Question: Here is my file input rendered in Chrome:

In IE it looks a lot more basic, which is fine (although the vast inconsistencies with this particular control are frustrating!)
My default CSS for inputs is:
'''
input{
font-family: arial, sans-serif;
font-size: 12px;
font-weight: bold;
color:White;
background-image:url(../images/buttonBG.png);
height:27px;
border:1px solid #000;
border-radius: 7px;
-moz-border-radius: 7px;
padding: 5px 20px 5px 20px;
-webkit-box-shadow: 0px 1px 3px rgba(0, 0, 0, 0.5);
-moz-box-shadow: 0px 1px 3px rgba(0, 0, 0, 0.5), inset 0px 1px 0px rgba(255, 255, 255, 0.5);
box-shadow: 0 1px 3px rgba(0, 0, 0, 0.5), inset 0px 1px 0px rgba(255, 255, 255, 0.5);
text-shadow: 0px 1px 2px #000;
}
input:hover{
text-shadow: 0px 1px 2px #fff;
background-image:url(../images/buttonBGo.png);
}
'''
As you can see there are two types of text on the control, is it possible to style both individually?
Also is there any way to specifically select file inputs? Like input.file (doesn't seem to work). If this is not possible, how do I remove all the CSS the input style has applied to it (so I am working with a blank slate again).
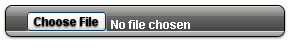
Answer: Though i have never implemented it anywhere but while studying about the same i came across this url
<URL>
This might help you out.